Brain MRI, t2w sequence, axial 2D slice.
Patient: age 33, sex M, weight 90 kg, height 1.9 m
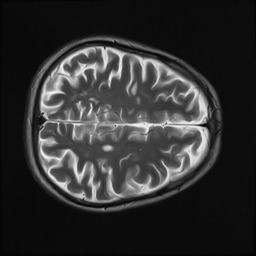